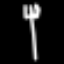
Label: fork